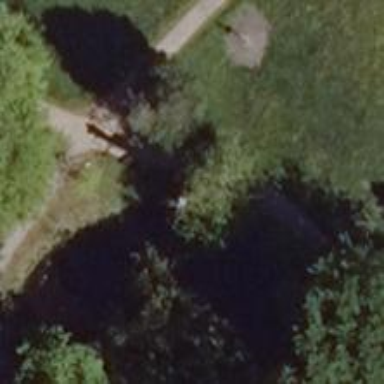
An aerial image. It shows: Path.